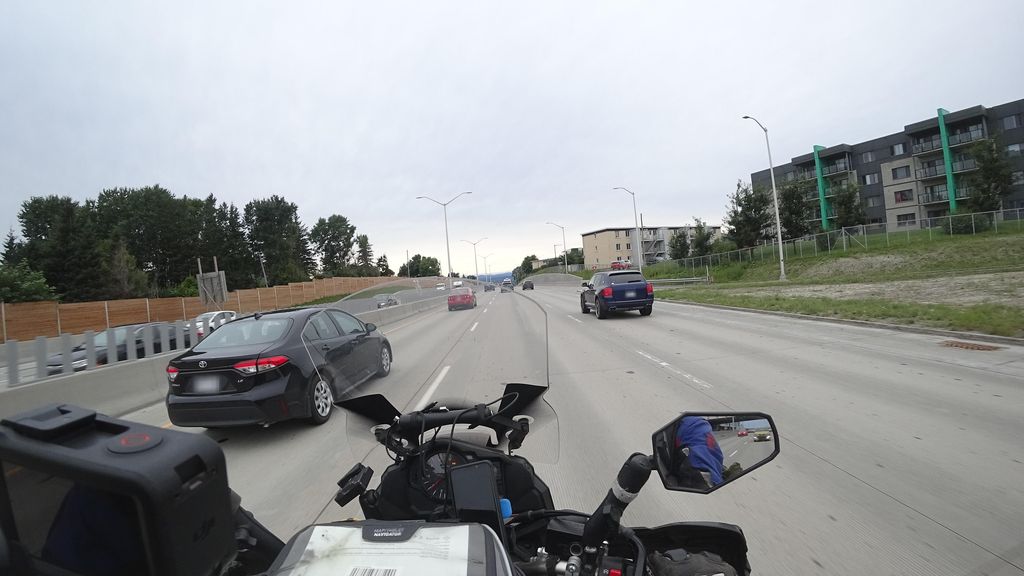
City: quebec_city